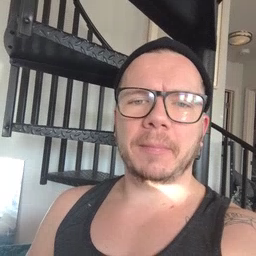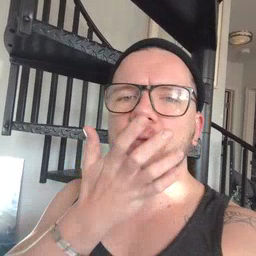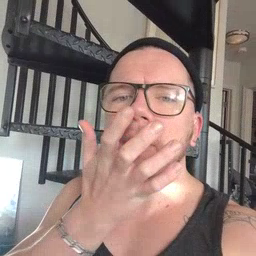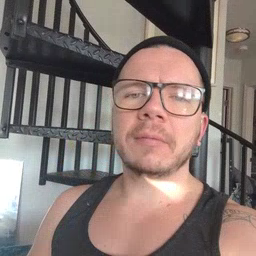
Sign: grass